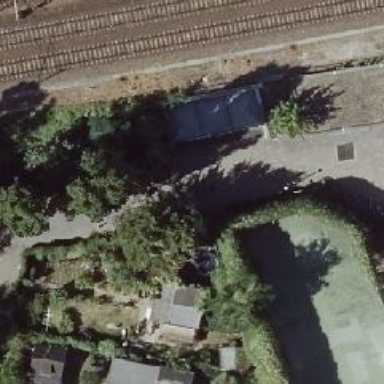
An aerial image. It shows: Footway with ramp.